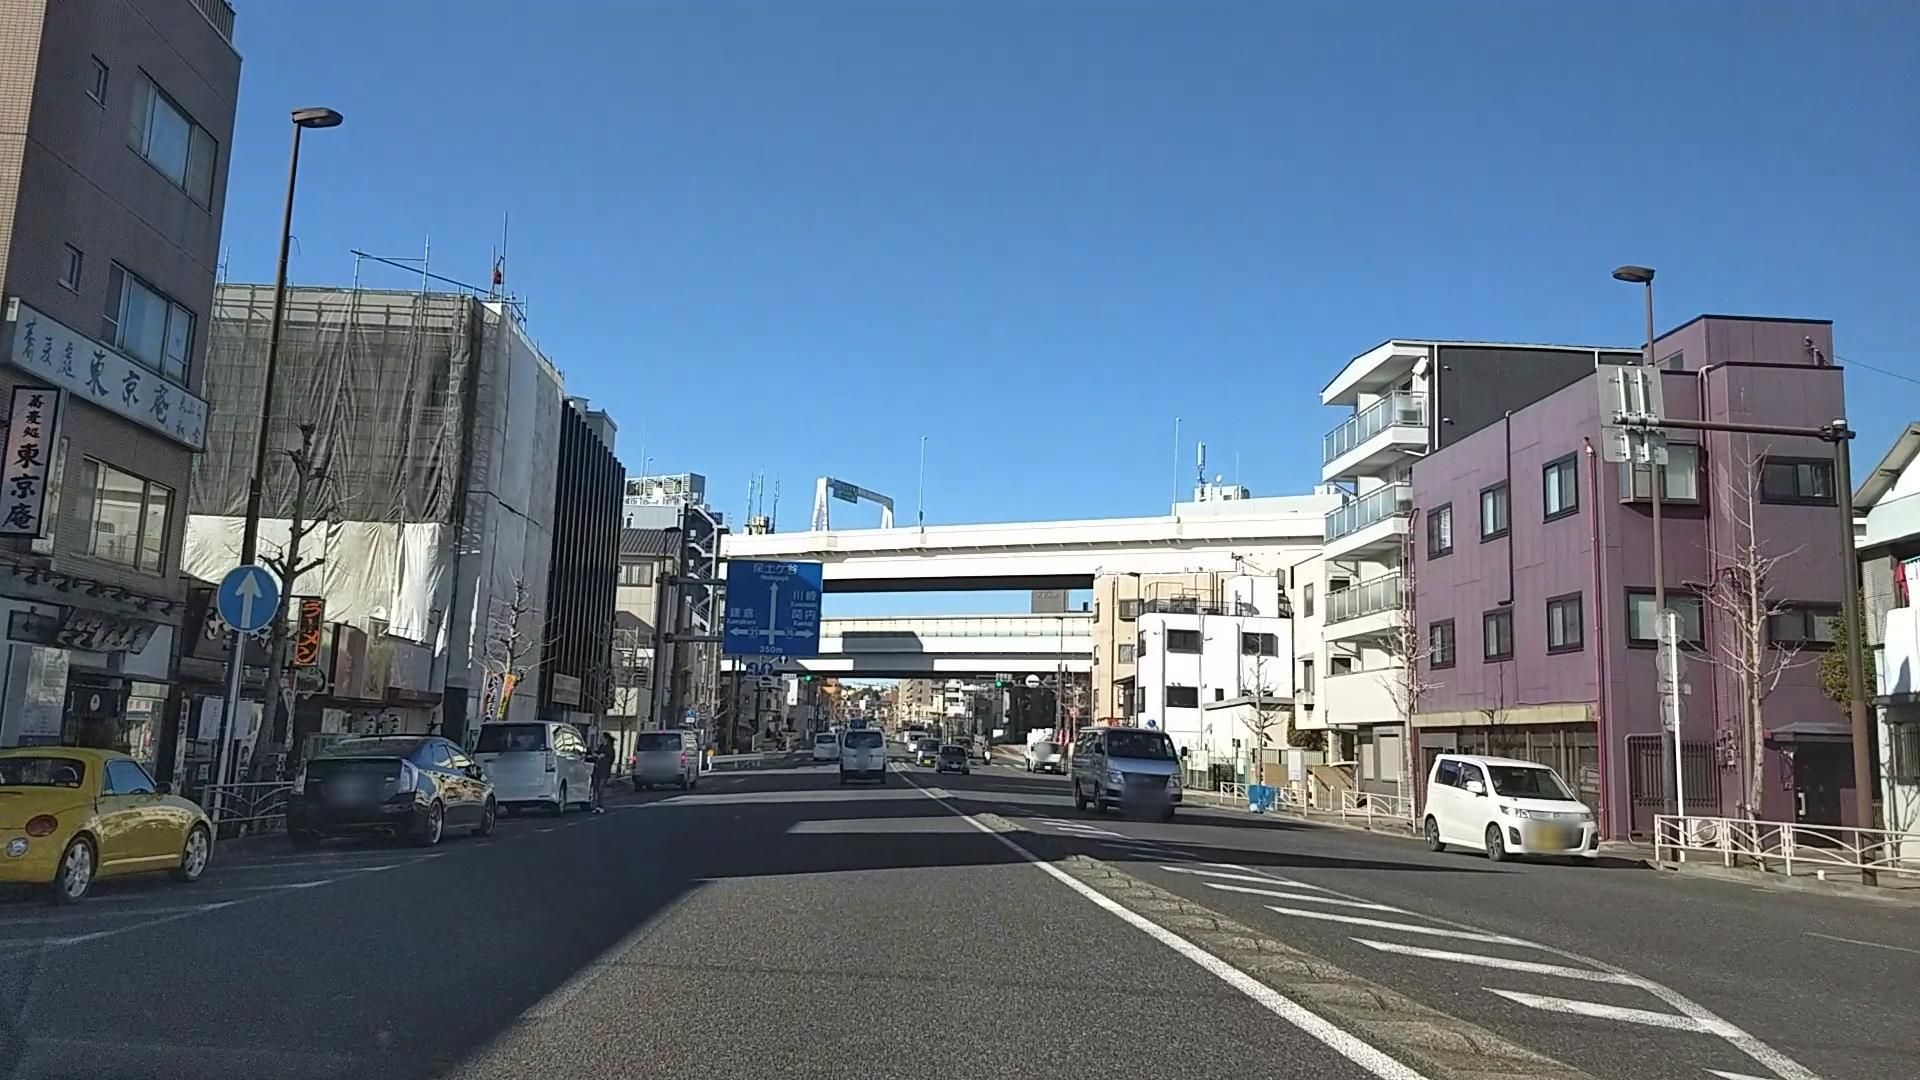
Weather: clear
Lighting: day
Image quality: good
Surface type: driving surface
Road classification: trunk
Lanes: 2.0
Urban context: urban centre
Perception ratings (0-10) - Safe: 3.41, Lively: 8.88, Beautiful: 4.15, Boring: 1.28, Depressing: 3.11, Wealthy: 8.07